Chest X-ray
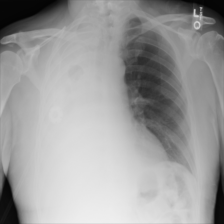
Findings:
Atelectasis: negative
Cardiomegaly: negative
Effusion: positive
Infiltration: negative
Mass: negative
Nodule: negative
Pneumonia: negative
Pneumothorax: negative
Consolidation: negative
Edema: negative
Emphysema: negative
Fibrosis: negative
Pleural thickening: negative
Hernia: negative